Question: '''
public int dialog()
{
Form prompt = new Form(); // creates form
//dimensions
prompt.Width = 300;
prompt.Height = 125;
prompt.Text = "Adding Rows"; // title
Label amountLabel = new Label() { Left = 50, Top = 0, Text = "Enter a number from 1-50" }; // label for prompt
amountLabel.Font = new Font("Microsoft Sans Serif", 9.75F);
TextBox value = new TextBox() { Left = 50, Top = 25, Width = prompt.Width / 2 }; // text box for prompt
Button confirmation = new Button() { Text = "Ok", Left = prompt.Width / 2 - 50, Width = 50, Top = 50 }; // ok button
confirmation.Click += (sender, e) => { prompt.Close(); }; // if clicked it will close
prompt.AcceptButton = confirmation; // enter
prompt.KeyPreview = true;
prompt.KeyDown += (sender, e) =>
{
if (e.KeyCode == Keys.Escape) prompt.DialogResult = DialogResult.Cancel; // user presses ESC key to close
};
// adding the controls
prompt.Controls.Add(value);
prompt.Controls.Add(confirmation);
prompt.Controls.Add(amountLabel);
prompt.ShowDialog();
// returning and checking if int block
int num;
Int32.TryParse(value.Text, out num);
return num;
}
'''
This is the full code. The short version of the code is:
'''
Label amountLabel = new Label() { Left = 50, Top = 0, Text = "Enter a number from 1-50" };
prompt.Controls.Add(amountLabel);
'''

The problem is that it will only display up to "Enter a number". It won't display the full text for some reason. I tried shorter "E" and it worked. I even tried "Enter a number from" but it still didn't fully display.
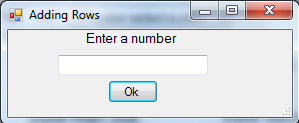
Answer: You could enable 'AutoSize', which is set to 'true' by default if you create it via the designer:
'''
Label amountLabel
= new Label { AutoSize = true, Left = 50, Top = 0, Text = "Enter a number from 1-50" };
'''